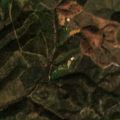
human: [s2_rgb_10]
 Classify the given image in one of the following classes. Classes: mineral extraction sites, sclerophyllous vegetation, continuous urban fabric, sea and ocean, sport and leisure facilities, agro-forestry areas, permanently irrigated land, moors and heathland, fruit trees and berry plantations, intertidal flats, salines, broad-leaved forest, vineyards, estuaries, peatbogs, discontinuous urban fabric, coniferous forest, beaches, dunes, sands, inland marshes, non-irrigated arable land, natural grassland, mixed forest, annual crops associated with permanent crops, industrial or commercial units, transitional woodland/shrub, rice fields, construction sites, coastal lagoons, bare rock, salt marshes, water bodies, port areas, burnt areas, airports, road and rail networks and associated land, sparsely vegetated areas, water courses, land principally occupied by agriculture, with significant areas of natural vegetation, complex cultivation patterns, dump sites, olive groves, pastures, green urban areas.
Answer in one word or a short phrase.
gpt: pastures, land principally occupied by agriculture, with significant areas of natural vegetation, agro-forestry areas, broad-leaved forest, transitional woodland/shrub